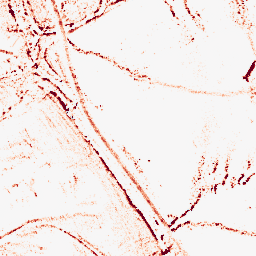
Category: morphological
Decomposition family: morphological_square
Decomposition parameters: operation: opening
size: 5
Upsampling method: regularized
Upsampling parameters: scale: 4
lambda_reg: 0.01
Upsampling scale: 4